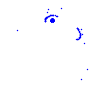
Particle: electron